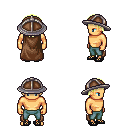
a pixel art fantasy rpg character, male body template, human, tanned skin, brown cape, teal pants, gold plain hairstyle, chain helm, ghillies, four views (front, back, left, right), 2x2 character sprite sheet, small pixel art, hard edges, no anti-aliasing